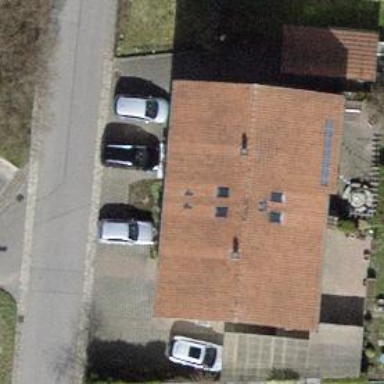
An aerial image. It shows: Semi-detached house.